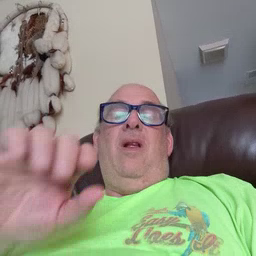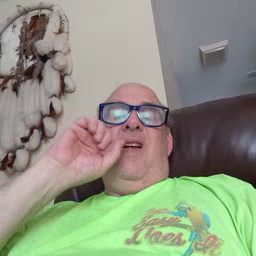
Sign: carrot